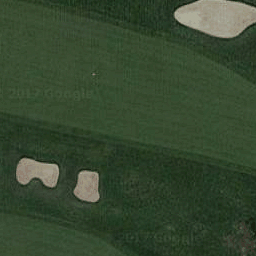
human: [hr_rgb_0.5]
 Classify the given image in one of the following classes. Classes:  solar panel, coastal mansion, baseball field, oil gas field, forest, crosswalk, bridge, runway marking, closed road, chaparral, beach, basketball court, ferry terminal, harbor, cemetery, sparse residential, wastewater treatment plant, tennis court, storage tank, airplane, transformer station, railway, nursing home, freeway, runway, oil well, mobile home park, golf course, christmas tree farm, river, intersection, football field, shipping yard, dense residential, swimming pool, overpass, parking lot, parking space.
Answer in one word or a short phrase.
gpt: golf course